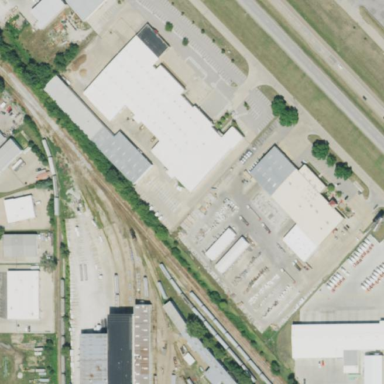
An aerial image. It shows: Railway area.